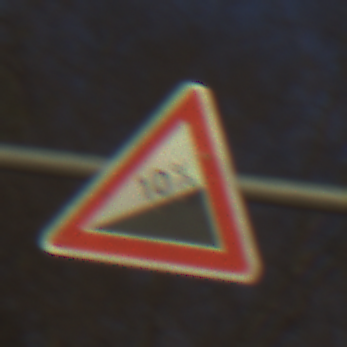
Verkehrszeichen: Steigung10
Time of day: SunriseSunset
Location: Outdoor (Nature)
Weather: Clear
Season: NotSpecified
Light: Natural